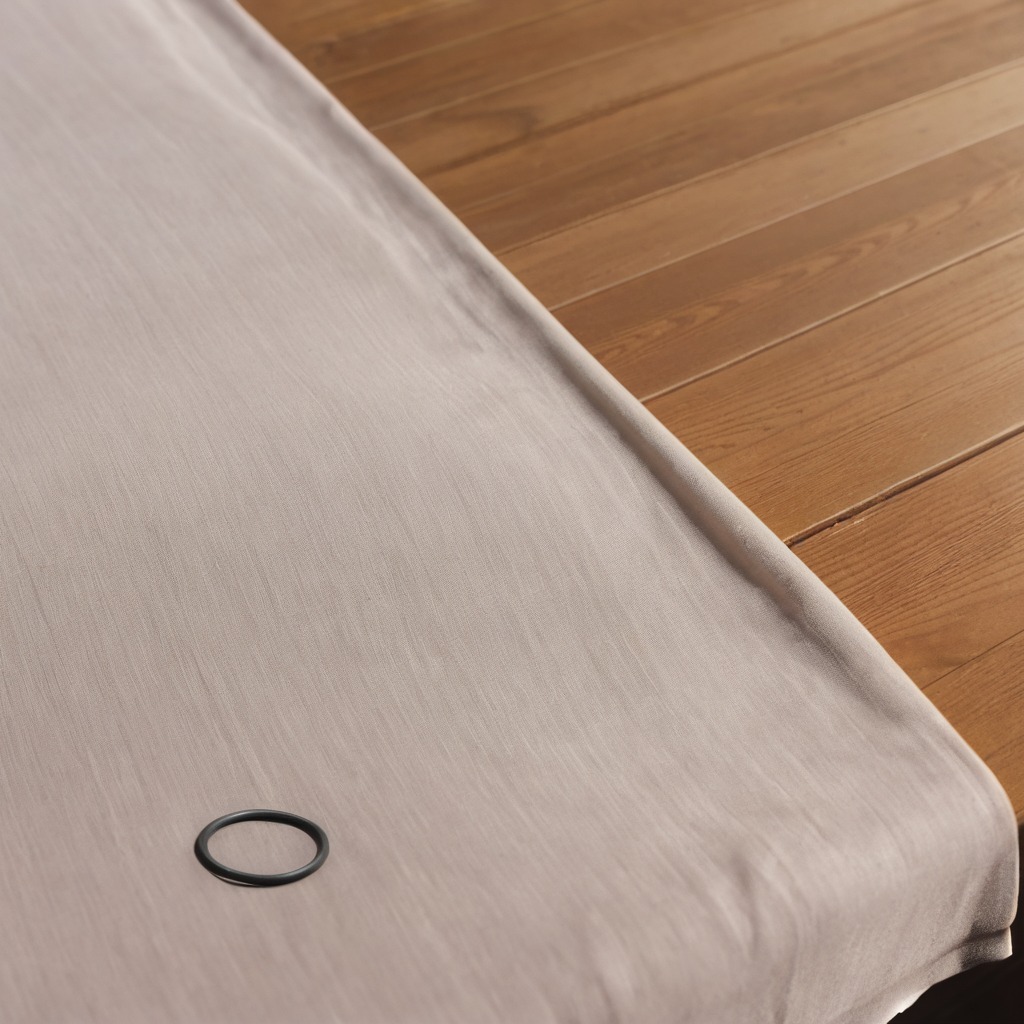
A rubber O-ring is lying on a wooden table.